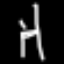
Label: chair